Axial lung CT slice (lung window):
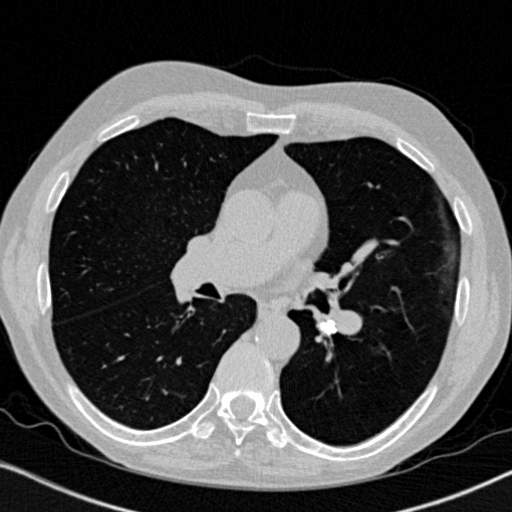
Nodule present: no